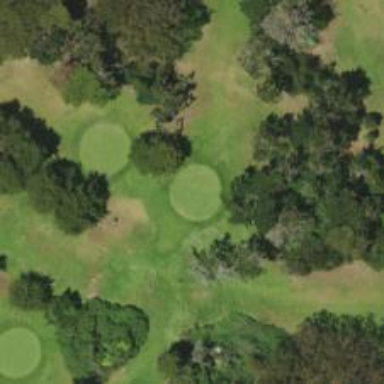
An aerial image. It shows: Golf hole.